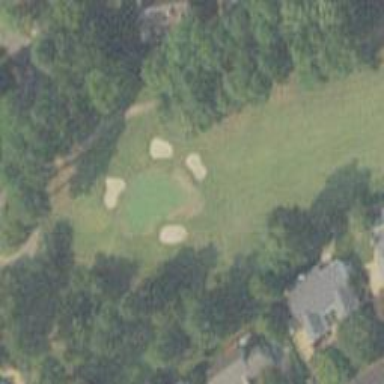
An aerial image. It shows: View of golf hole.